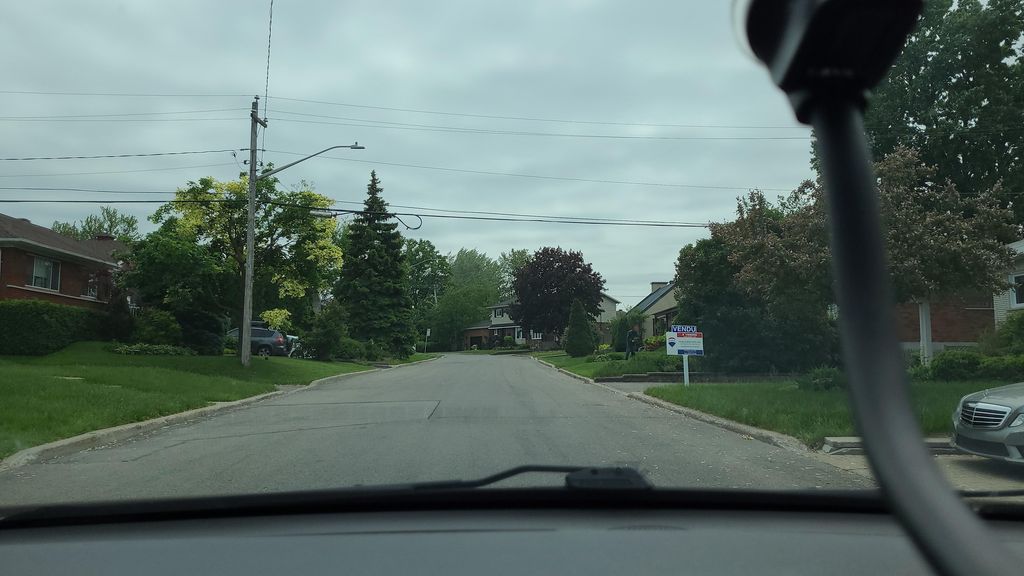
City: montreal